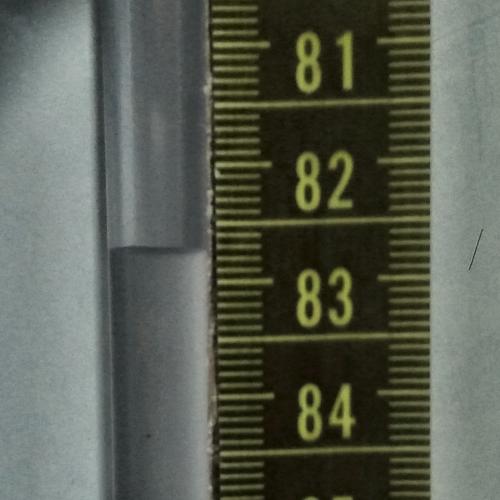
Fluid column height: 82.7 cm